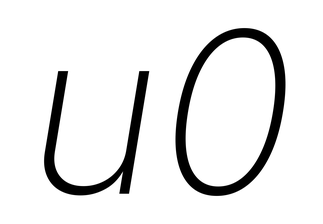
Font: Inter-Italic_ExtraLight_Italic